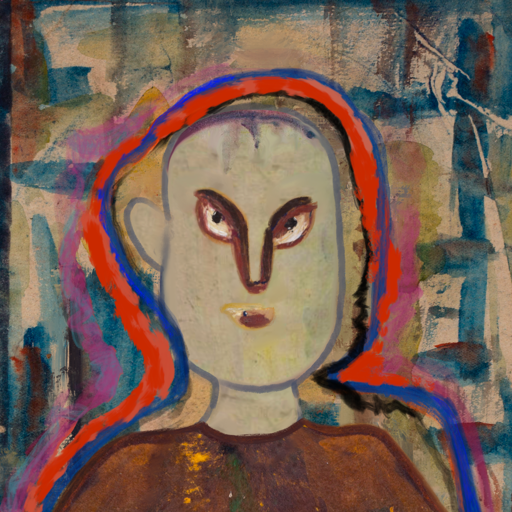
Background: Orphan, Head And Neck Front: Hill_Girl, Face Front: After_Raid, Bust: Comrade, Hair Front: Experience, Head Accessory: Blank, Second Necklace: Blank, Necklace: Blank, Baby: Blank